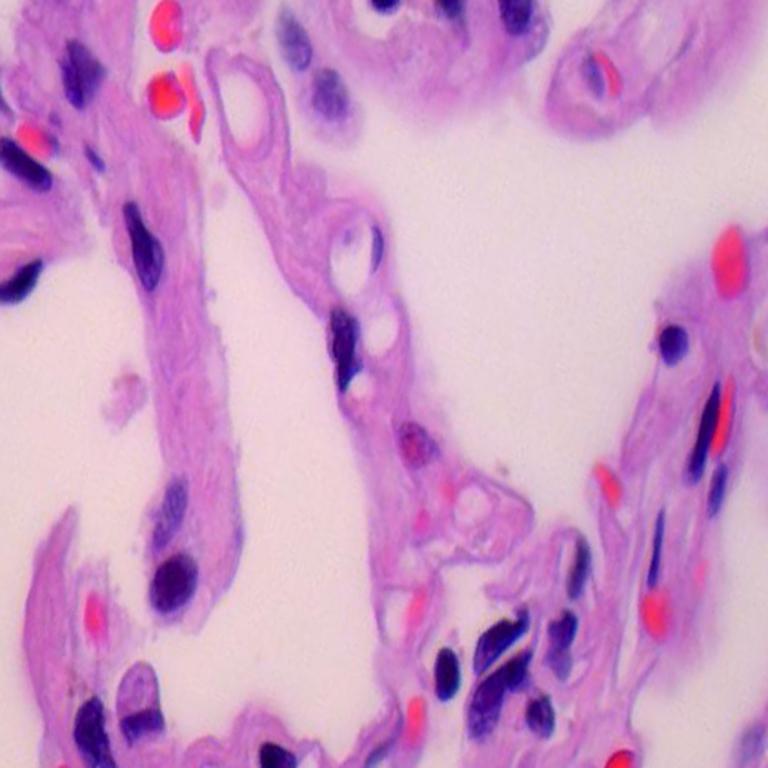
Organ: lung
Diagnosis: benign